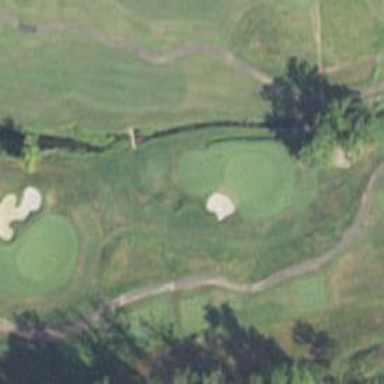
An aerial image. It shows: Golf hole.